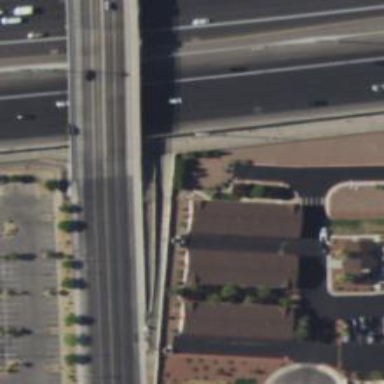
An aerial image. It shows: Footway on bridge.